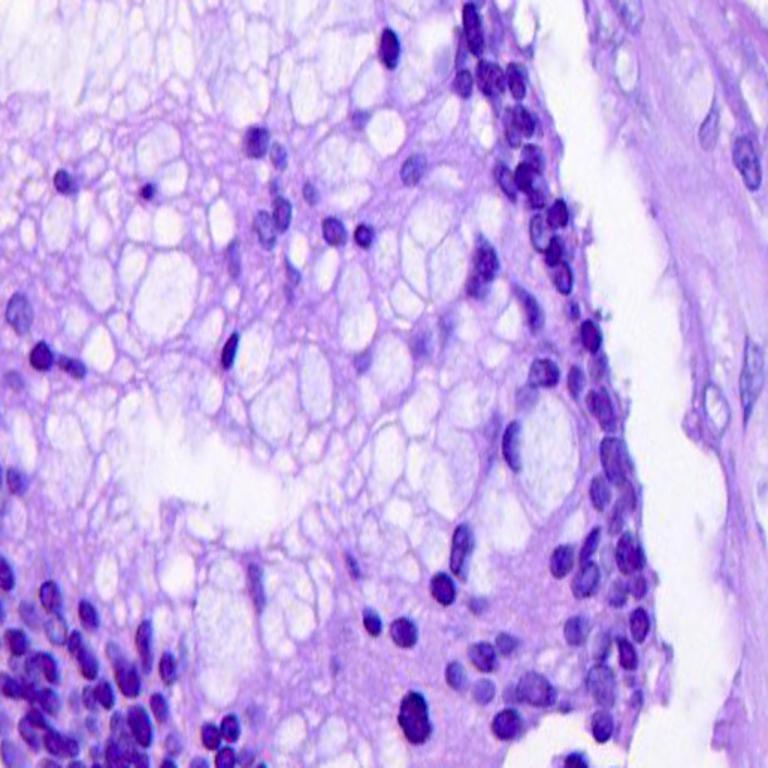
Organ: colon
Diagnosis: adenocarcinomas